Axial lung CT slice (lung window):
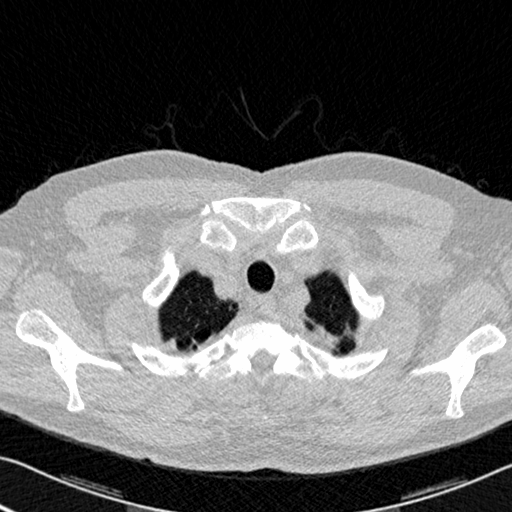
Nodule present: no